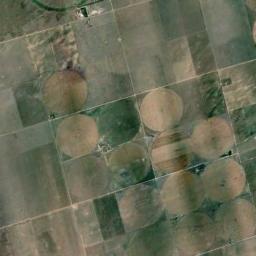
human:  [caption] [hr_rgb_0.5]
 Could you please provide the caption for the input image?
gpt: Several khaki circular farmlands are surrounded by some square farmlands .

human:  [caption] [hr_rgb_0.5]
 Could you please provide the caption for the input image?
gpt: There are round fields in different areas .

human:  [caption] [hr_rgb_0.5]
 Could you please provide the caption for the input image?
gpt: Dozens of neatly arranged circular farmland mixed with green and tan, .

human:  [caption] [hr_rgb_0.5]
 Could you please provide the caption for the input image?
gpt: There are some bare circle farmland and some green circle farmland .

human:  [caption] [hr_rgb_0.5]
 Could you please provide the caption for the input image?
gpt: There are many circular farmlands of the same size arranged neatly .